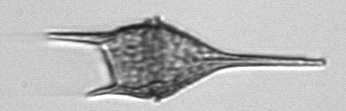
Label: Tripos_lineatus